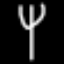
Label: fork